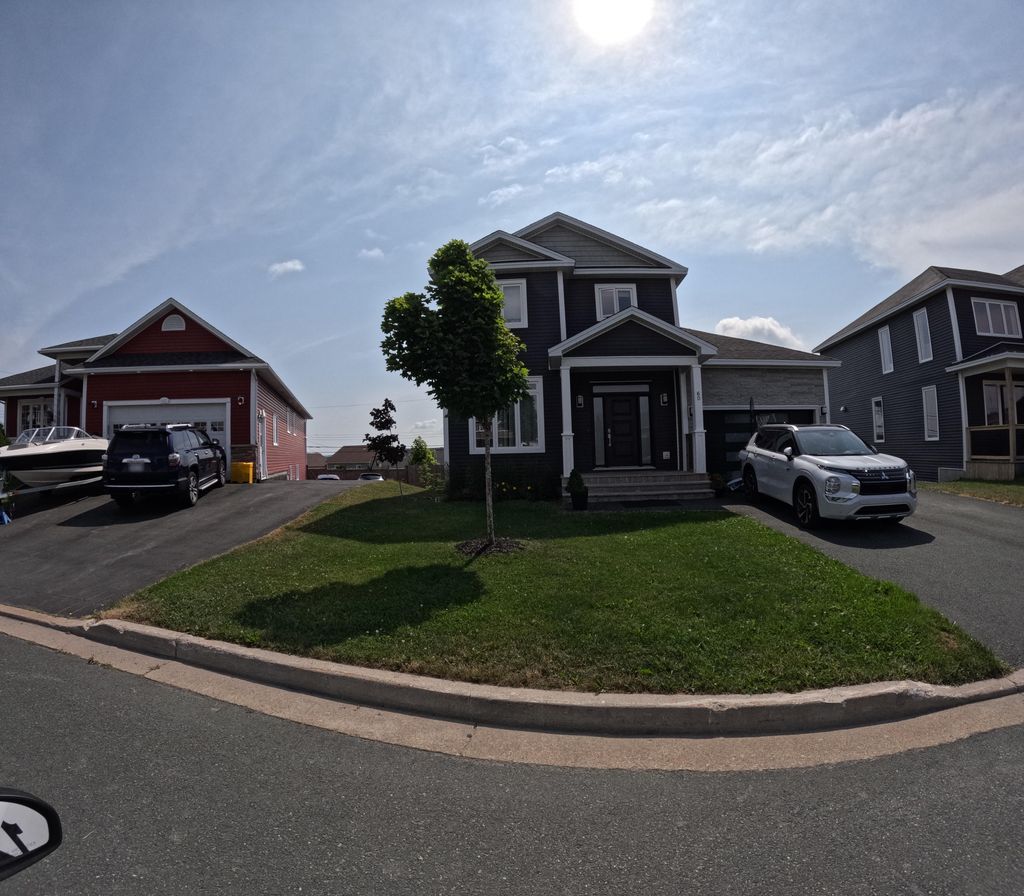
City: st_johns